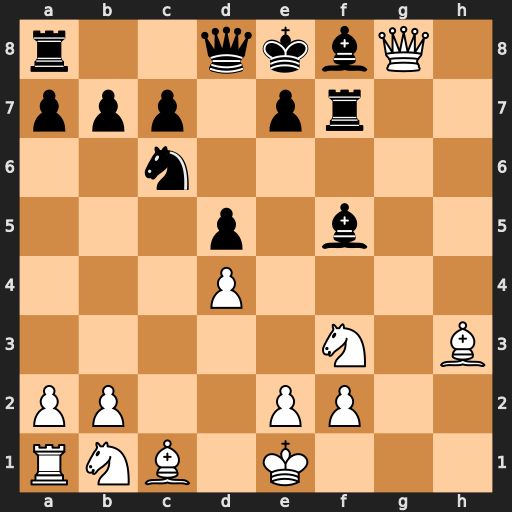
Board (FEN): r2qkbQ1/ppp1pr2/2n5/3p1b2/3P4/5N1B/PP2PP2/RNB1K3
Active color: w
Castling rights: Qq
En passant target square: -
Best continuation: Bxf5 Rxf5 Qg6+ Kd7 Qxf5+